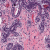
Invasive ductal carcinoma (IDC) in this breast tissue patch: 0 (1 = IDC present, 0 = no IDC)